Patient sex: M
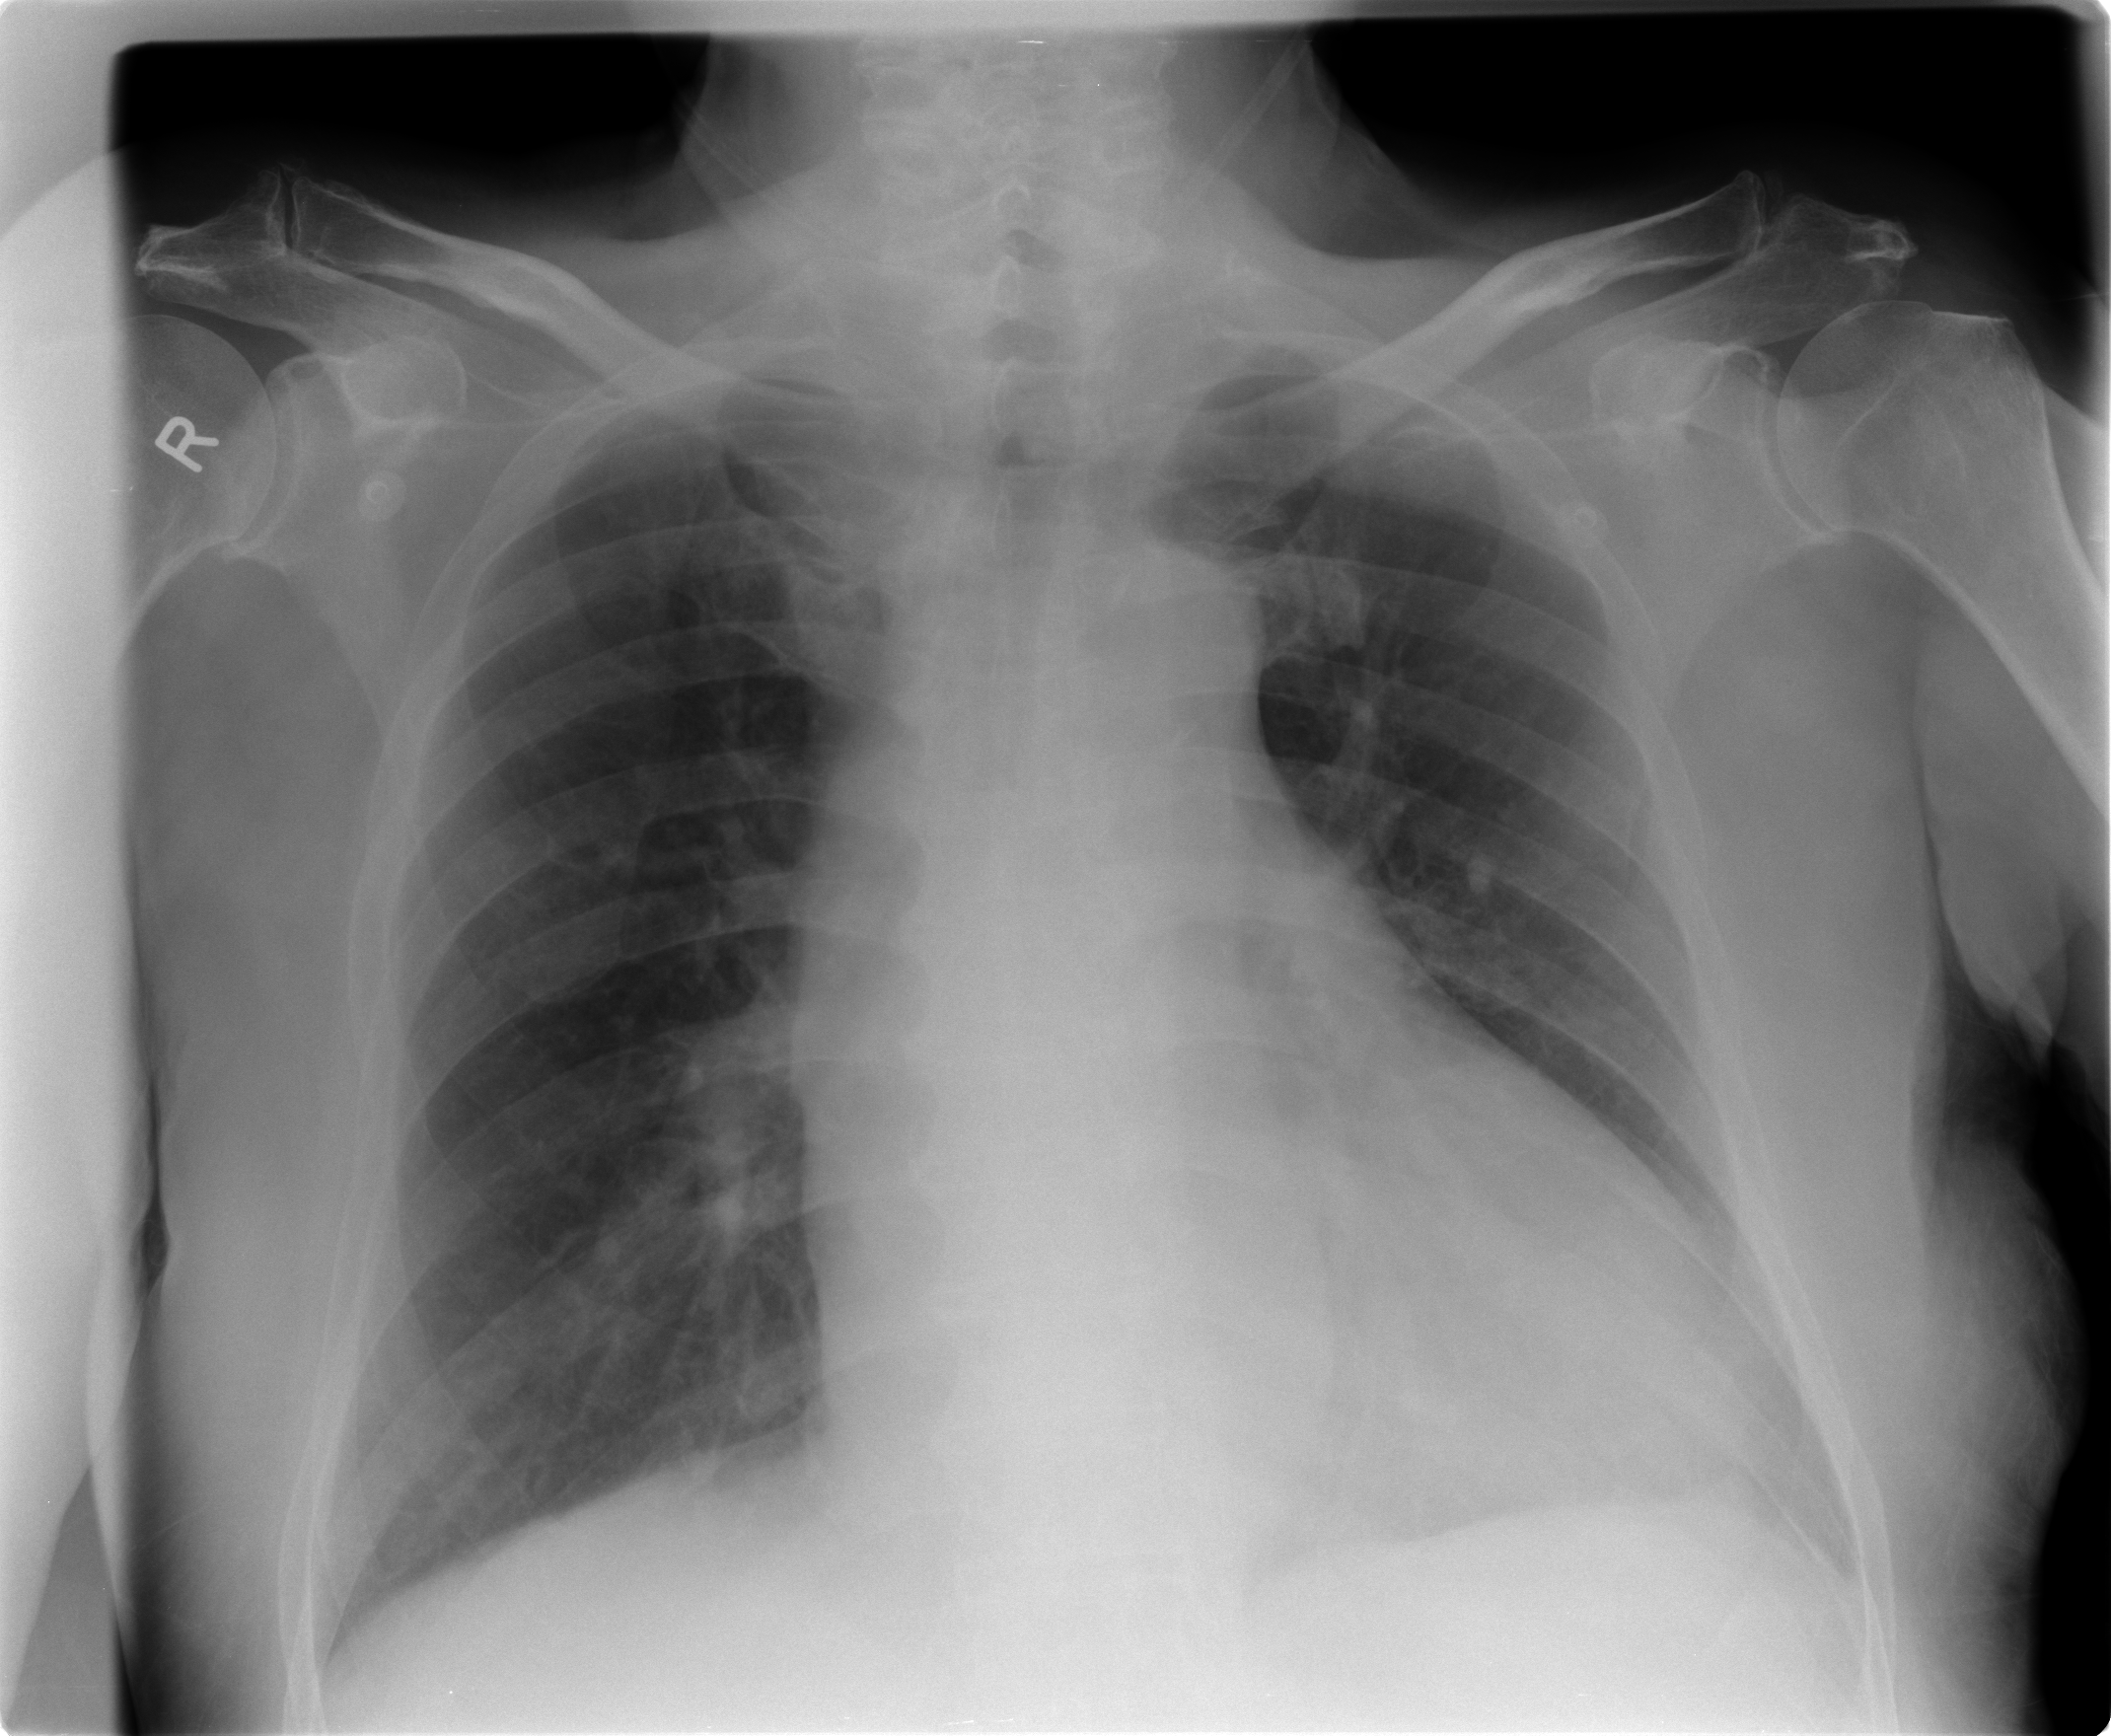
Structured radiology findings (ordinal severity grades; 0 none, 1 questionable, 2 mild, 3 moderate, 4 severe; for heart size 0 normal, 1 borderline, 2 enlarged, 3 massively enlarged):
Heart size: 2
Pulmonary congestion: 1
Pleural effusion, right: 0
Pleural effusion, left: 1
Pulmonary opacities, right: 0
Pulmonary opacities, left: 0
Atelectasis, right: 1
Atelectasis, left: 2